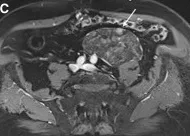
Magnetic resonance imaging findings. Demonstrate an ovoid encapsulated retroperitoneal mass, which contained predominantly fat and a few solid hypervascularized nodules (arrows).
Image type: radiology (mri)